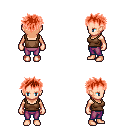
a pixel art fantasy rpg character, female body template, human, light skin, brown pirate shirt, magenta pants, red bedhead hairstyle, four views (front, back, left, right), 2x2 character sprite sheet, small pixel art, hard edges, no anti-aliasing